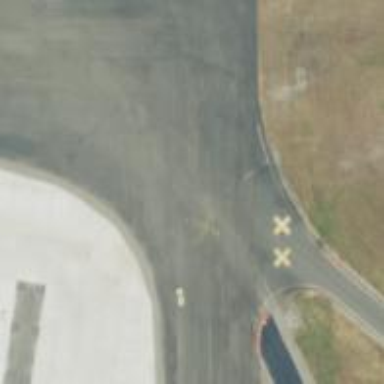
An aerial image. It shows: Asphalt road designated for service vehicles.